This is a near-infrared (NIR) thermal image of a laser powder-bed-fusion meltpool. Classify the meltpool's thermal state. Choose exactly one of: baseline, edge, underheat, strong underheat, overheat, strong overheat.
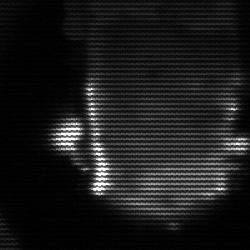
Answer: baseline